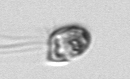
Label: flagellate_morphotype1